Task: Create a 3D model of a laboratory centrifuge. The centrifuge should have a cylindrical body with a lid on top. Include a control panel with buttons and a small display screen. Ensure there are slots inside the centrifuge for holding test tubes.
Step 24:
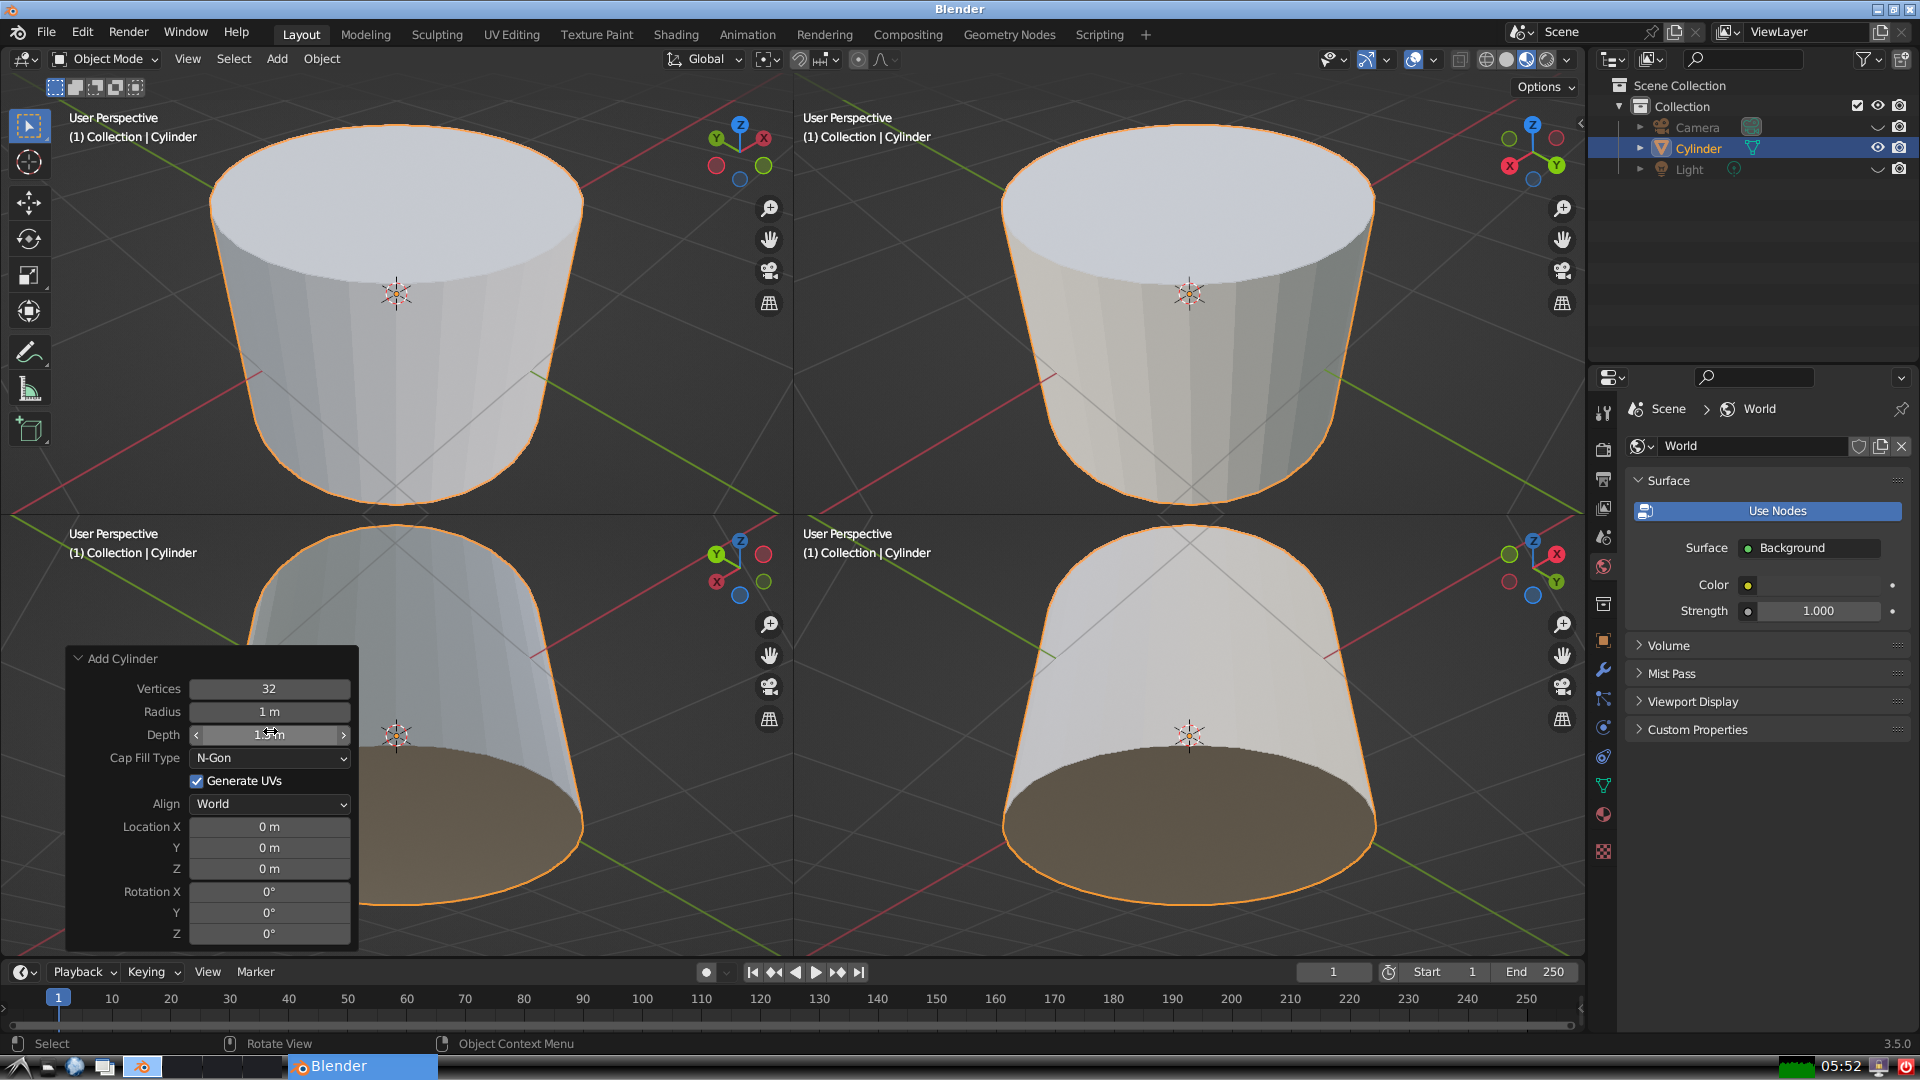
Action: {"mouse_move": [270, 824]}